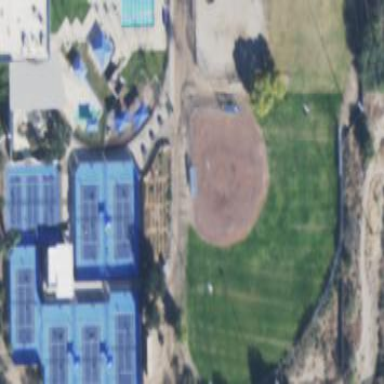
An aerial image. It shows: Softball pitch for leisure land activities.